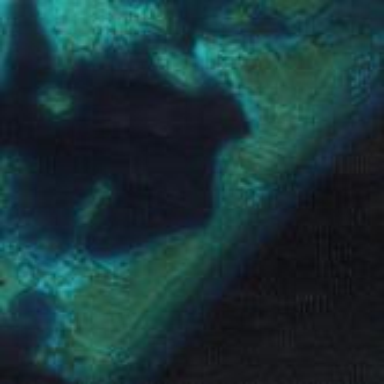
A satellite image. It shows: Beautiful reef in its natural state.